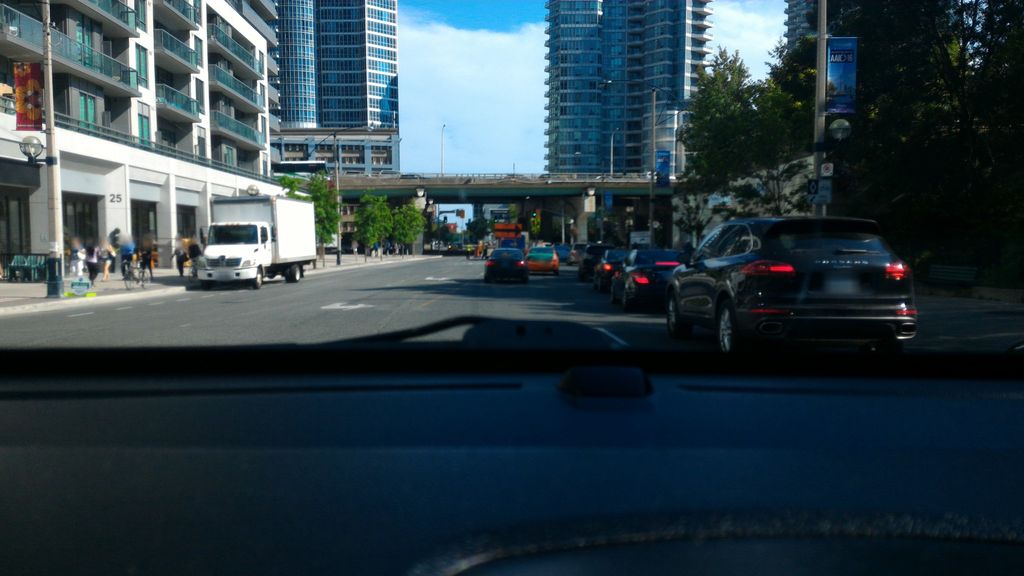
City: toronto